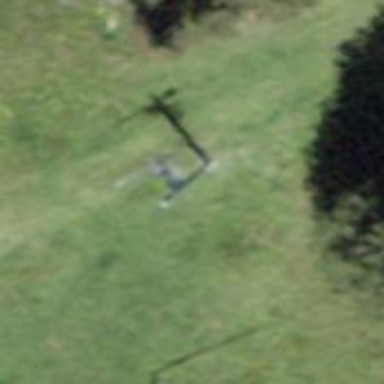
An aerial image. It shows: Pylon for aerialway.